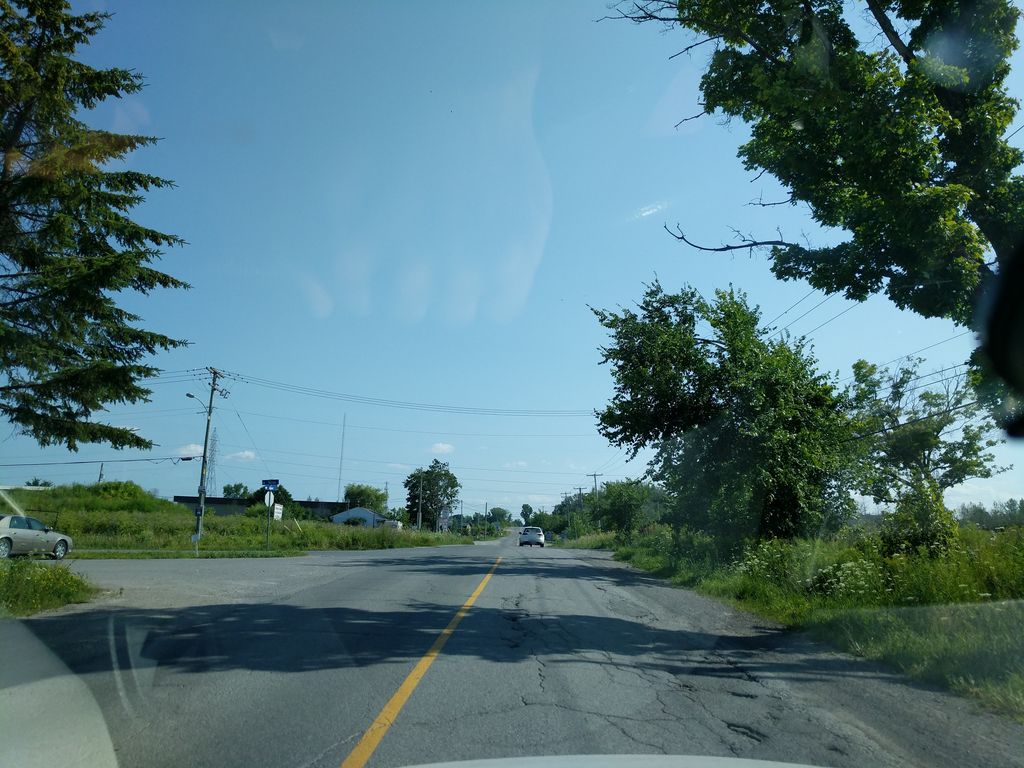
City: ottawa-gatineau